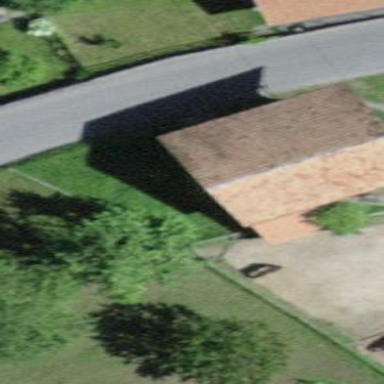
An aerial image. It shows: Rural barn.